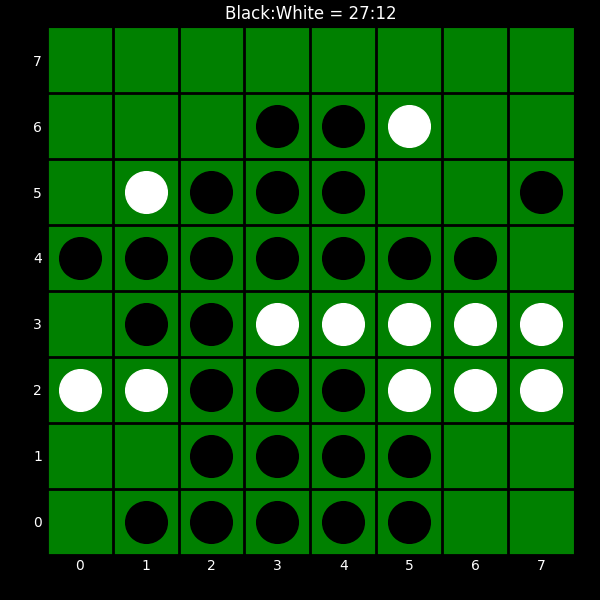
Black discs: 27
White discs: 12